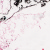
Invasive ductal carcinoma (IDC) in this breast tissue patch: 0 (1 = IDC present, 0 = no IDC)